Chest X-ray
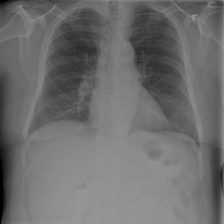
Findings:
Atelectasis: negative
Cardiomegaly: negative
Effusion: negative
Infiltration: positive
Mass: negative
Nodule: negative
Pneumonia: positive
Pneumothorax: negative
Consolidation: negative
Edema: negative
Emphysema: negative
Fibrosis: negative
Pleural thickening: negative
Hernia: negative